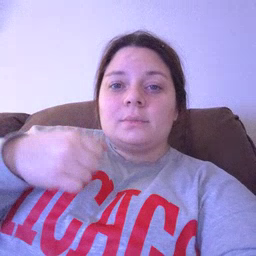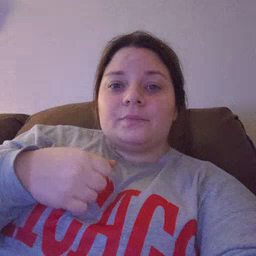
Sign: will